Interaction volume radius: 10 \u00c5
Interaction volume height: 15 \u00c5
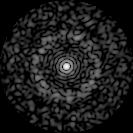
Disorder parameter: 0.8463